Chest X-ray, PA view. Patient: 45 years old, sex F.
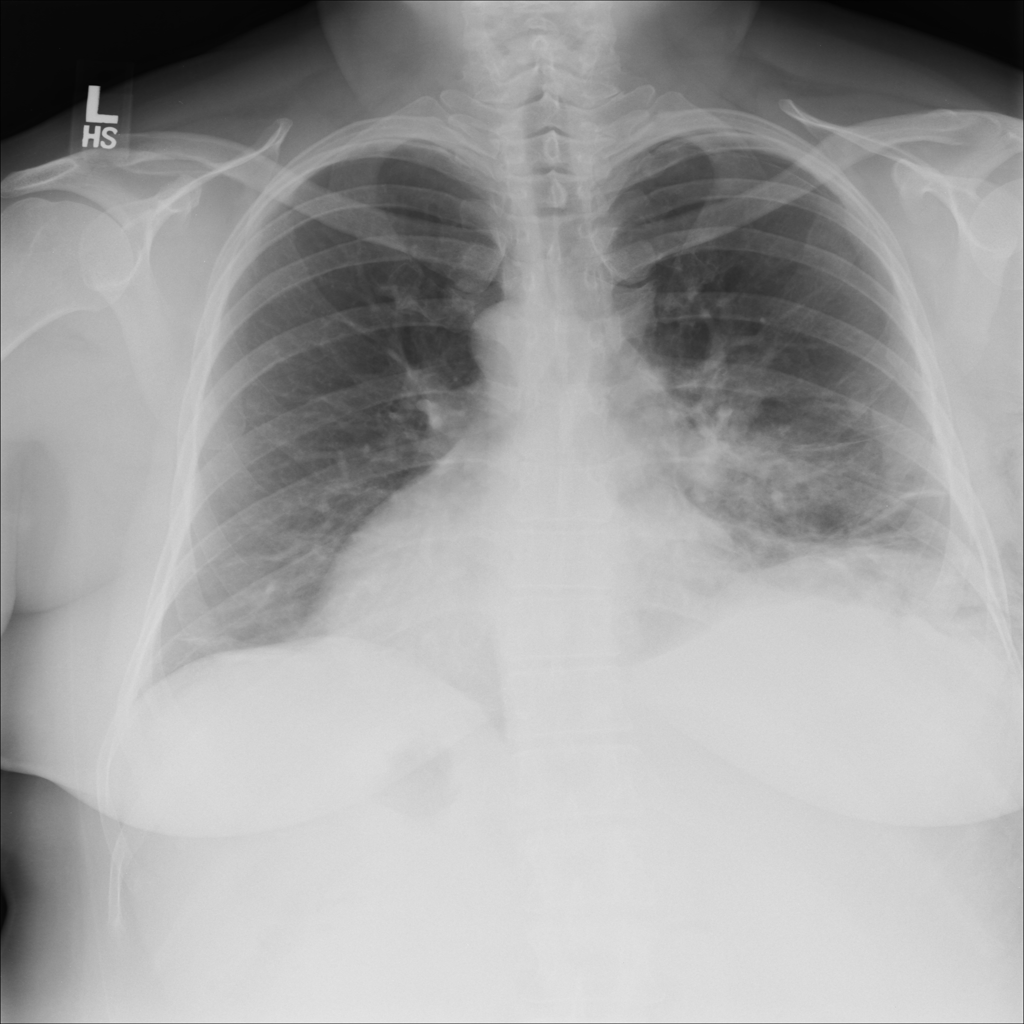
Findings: Atelectasis, Pneumothorax